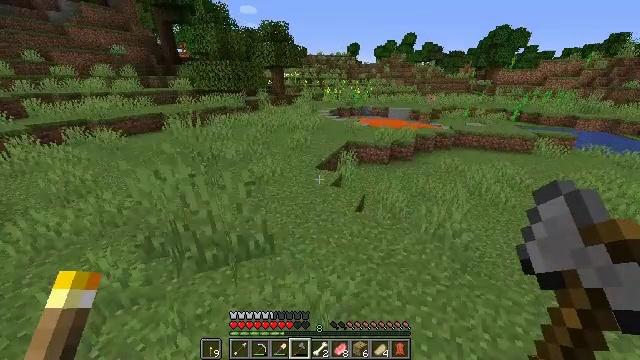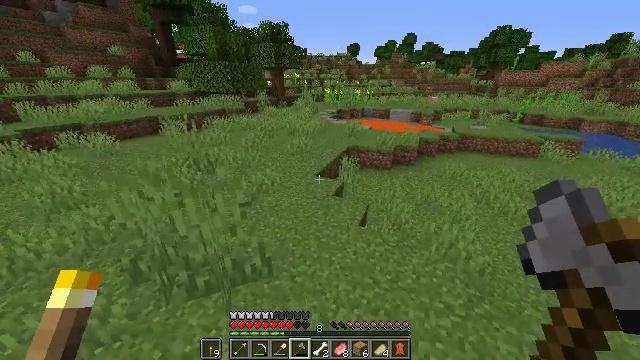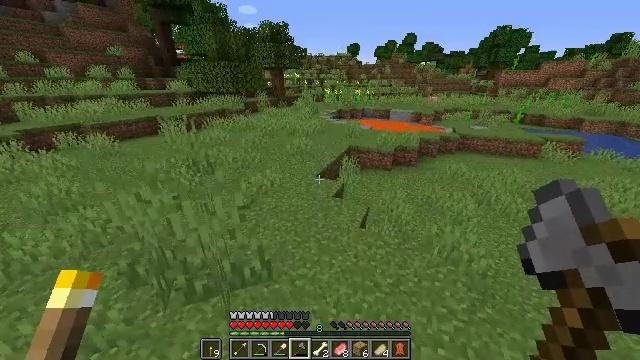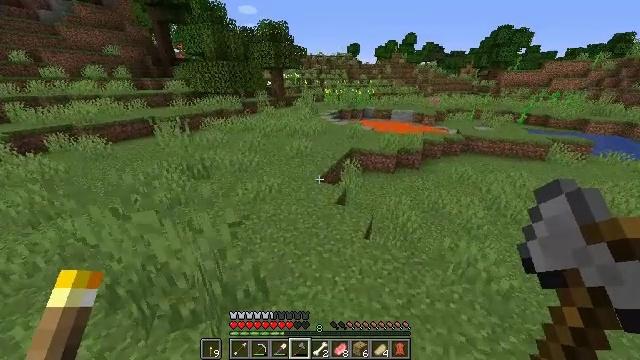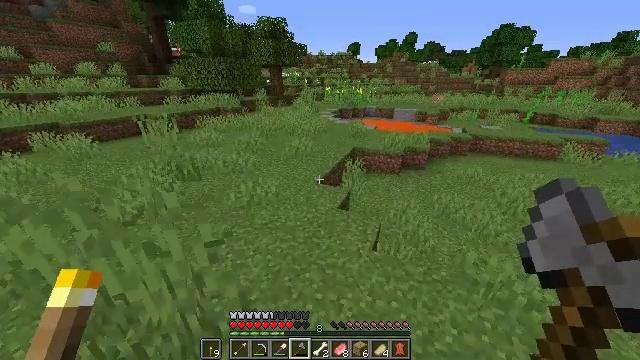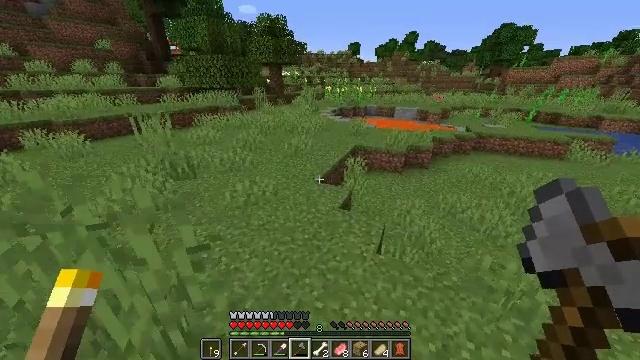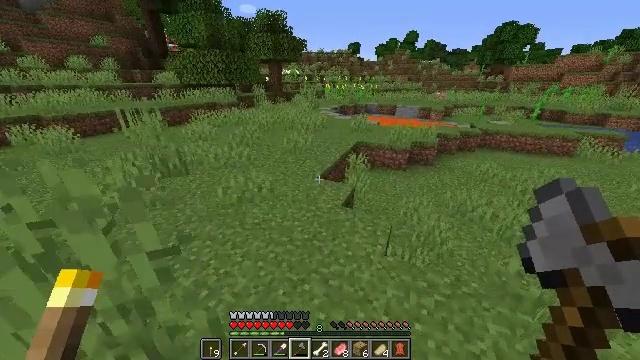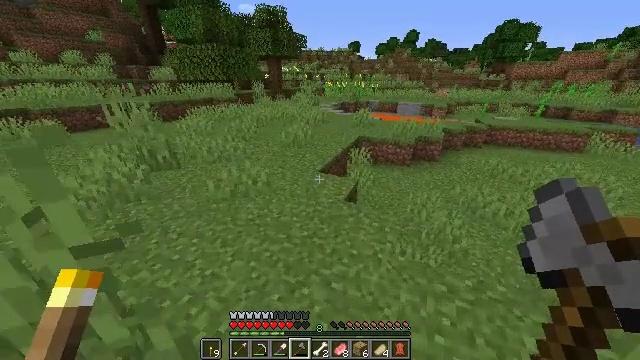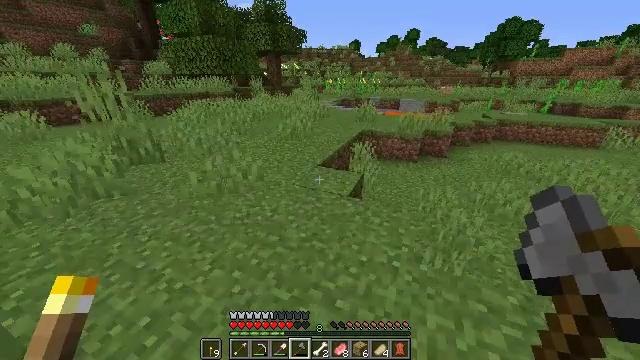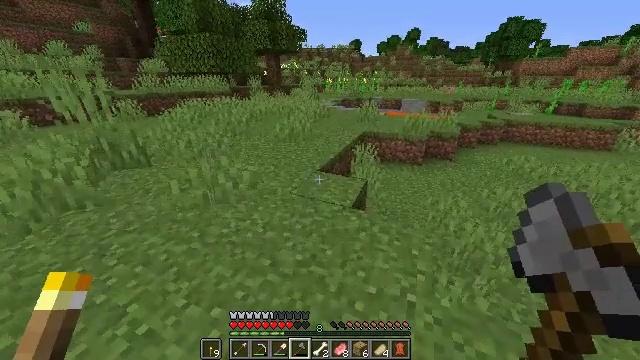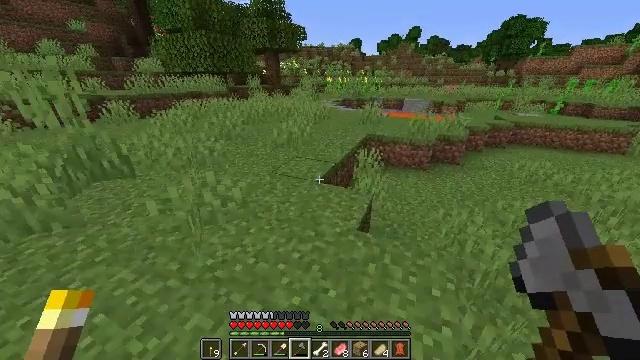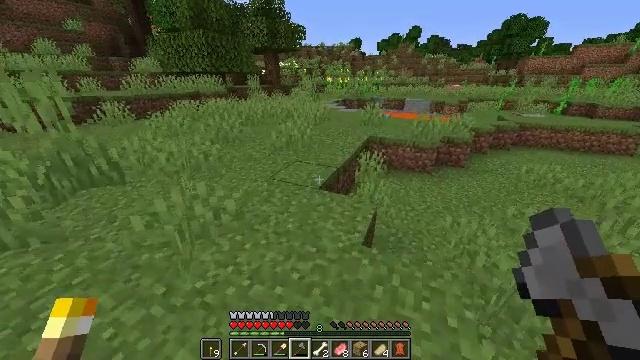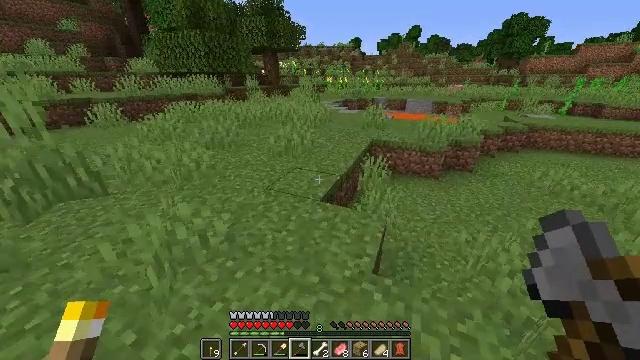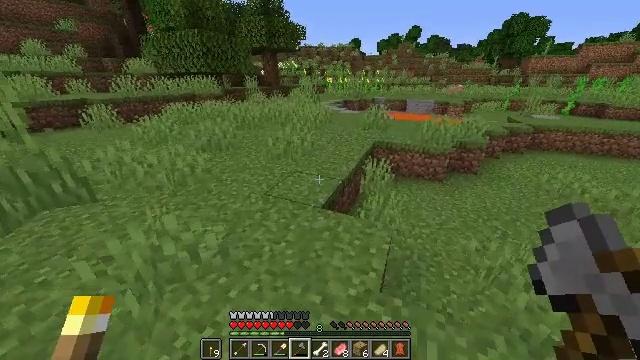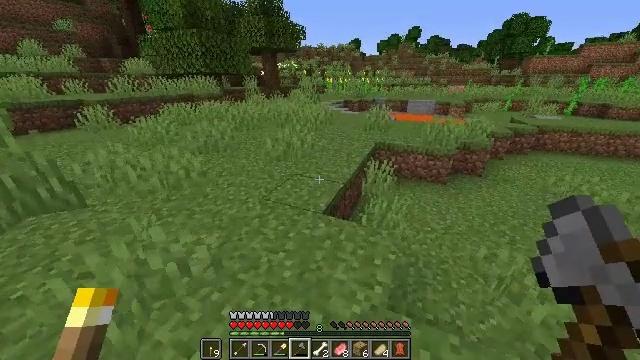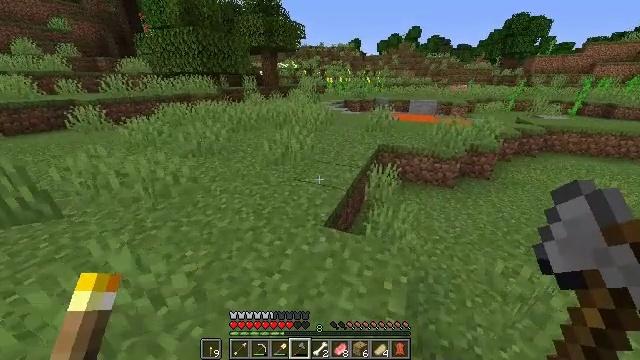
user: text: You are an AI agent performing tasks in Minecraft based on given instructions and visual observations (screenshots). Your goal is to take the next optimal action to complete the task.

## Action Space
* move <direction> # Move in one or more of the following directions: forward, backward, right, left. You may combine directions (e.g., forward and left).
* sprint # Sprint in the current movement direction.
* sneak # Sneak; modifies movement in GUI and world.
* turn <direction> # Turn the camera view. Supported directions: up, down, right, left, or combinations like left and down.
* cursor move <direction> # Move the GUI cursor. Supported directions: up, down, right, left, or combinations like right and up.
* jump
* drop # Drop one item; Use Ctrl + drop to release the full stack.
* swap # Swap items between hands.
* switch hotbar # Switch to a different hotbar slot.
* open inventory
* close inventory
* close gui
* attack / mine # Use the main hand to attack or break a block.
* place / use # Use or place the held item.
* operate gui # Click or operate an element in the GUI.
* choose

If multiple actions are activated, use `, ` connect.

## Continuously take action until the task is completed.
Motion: motion action
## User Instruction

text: Hunt animals.
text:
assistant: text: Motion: move forward, sprint, jump
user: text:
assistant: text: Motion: move forward, sprint, jump
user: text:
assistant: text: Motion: move forward
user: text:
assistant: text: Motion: move forward
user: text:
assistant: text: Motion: move forward
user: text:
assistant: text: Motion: move forward
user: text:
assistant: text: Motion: move forward
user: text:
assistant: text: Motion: move forward
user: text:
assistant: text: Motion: move forward
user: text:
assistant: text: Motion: move forward
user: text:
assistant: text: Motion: move forward
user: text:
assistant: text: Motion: move forward
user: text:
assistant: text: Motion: move forward
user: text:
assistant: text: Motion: move forward
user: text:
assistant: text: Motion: move forward
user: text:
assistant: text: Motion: move forward
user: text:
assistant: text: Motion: no_op
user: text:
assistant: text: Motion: move forward
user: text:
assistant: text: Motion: move forward, sprint
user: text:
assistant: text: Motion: move forward, sprint
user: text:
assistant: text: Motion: move forward, sprint
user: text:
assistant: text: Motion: move forward, sprint, jump
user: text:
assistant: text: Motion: move forward, sprint, jump
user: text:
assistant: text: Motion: move forward, sprint, jump
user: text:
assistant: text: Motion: move forward, sprint, jump
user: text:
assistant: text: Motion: move forward, sprint, jump
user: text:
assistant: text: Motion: move forward, sprint, jump
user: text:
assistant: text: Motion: move forward, sprint, turn up, jump
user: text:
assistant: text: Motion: move forward, sprint, turn up, jump
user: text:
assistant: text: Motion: move forward, sprint, jump